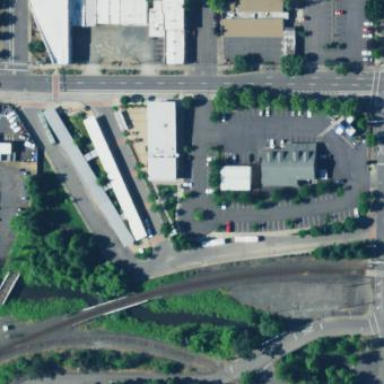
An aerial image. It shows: Bus station serving as public transport station.